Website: home-depot
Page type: billing-address
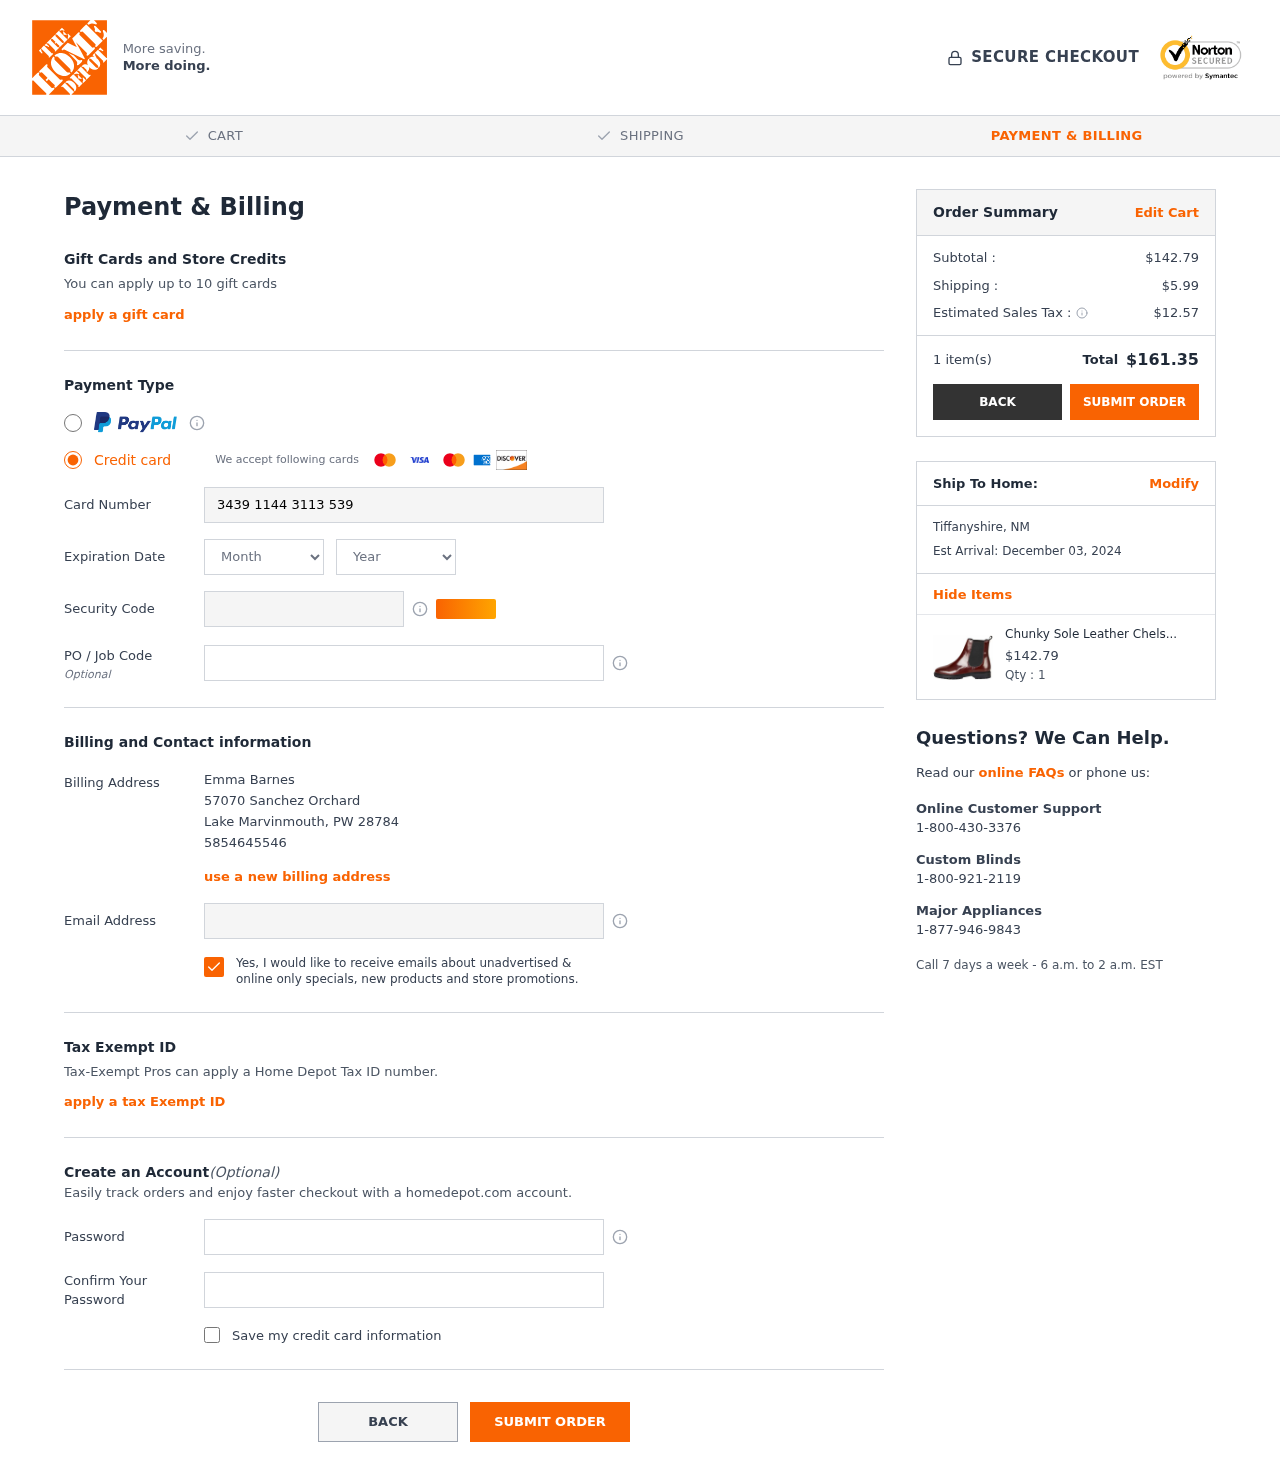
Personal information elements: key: PII_CARD_CVV
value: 8880
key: PII_CARD_EXPIRY_MONTH
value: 12
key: PII_CARD_EXPIRY_YEAR
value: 29
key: PII_CARD_NUMBER
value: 3439 1144 3113 539
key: PII_CITY
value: Lake Marvinmouth
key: PII_CITY2
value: Tiffanyshire
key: PII_EMAIL
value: emma_barnes@yahoo.com
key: PII_FULLNAME
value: Emma Barnes
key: PII_JOB_CODE
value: IA-7114
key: PII_PHONE
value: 5854645546
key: PII_POSTCODE
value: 28784
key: PII_STATE_ABBR
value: PW
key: PII_STATE_ABBR2
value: NM
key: PII_STREET
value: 57070 Sanchez Orchard
Product elements: key: PRODUCT1_NAME
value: Chunky Sole Leather Chelsea Boots, Red, 3.5 UK
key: PRODUCT1_PRICE
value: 142.79
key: PRODUCT1_QUANTITY
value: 1
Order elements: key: ORDER_SUBTOTAL
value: $142.79
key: ORDER_SHIPPING_COST
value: $5.99
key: ORDER_TAX
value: $12.57
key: ORDER_NUM_ITEMS
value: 1 item(s)
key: ORDER_TOTAL
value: $161.35
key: ORDER_DELIVERY_DATE
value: Est Arrival: December 03, 2024